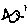
Label: fish